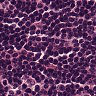
Metastatic tissue present: no